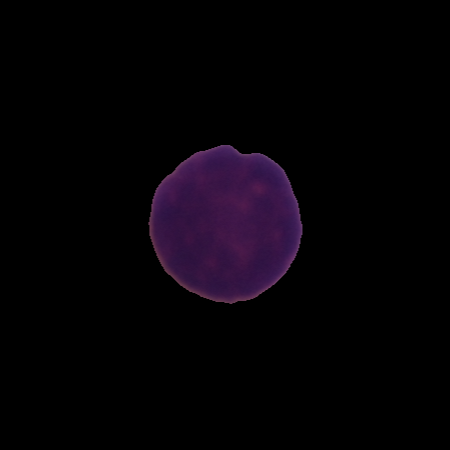
Label: healthy